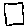
Label: square